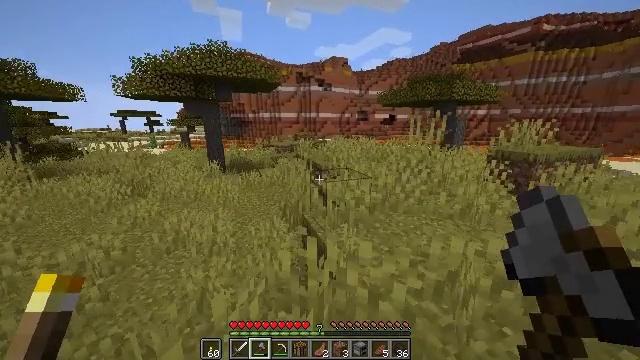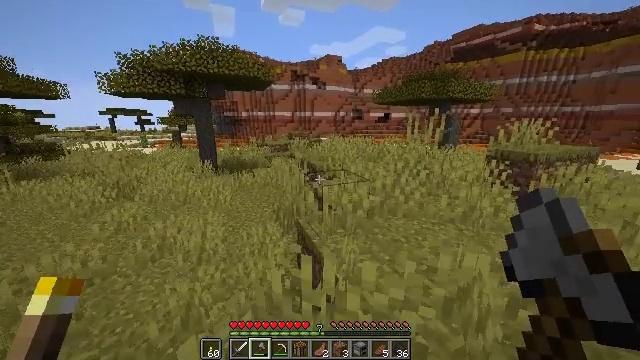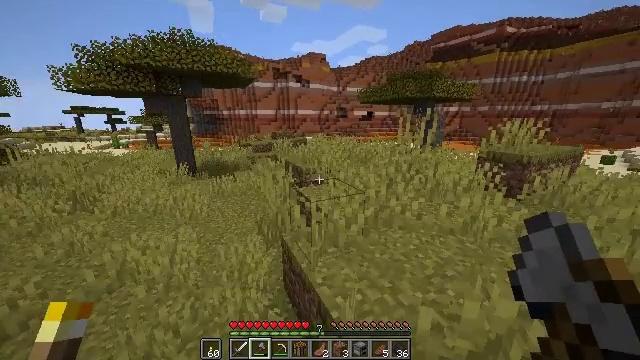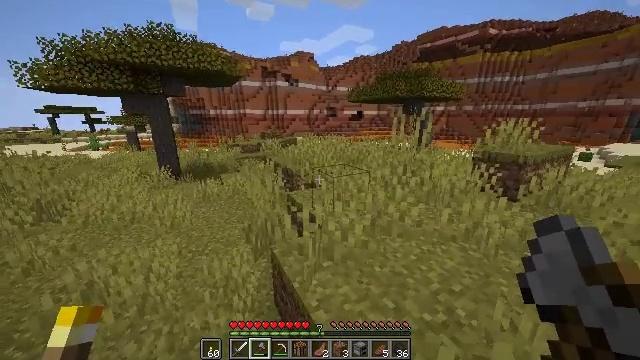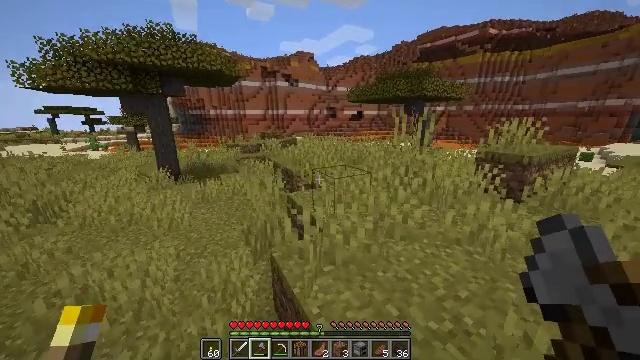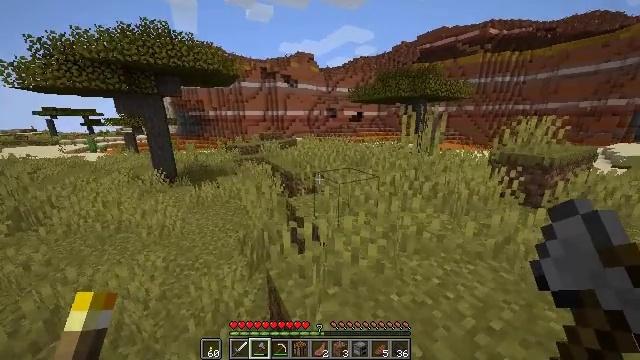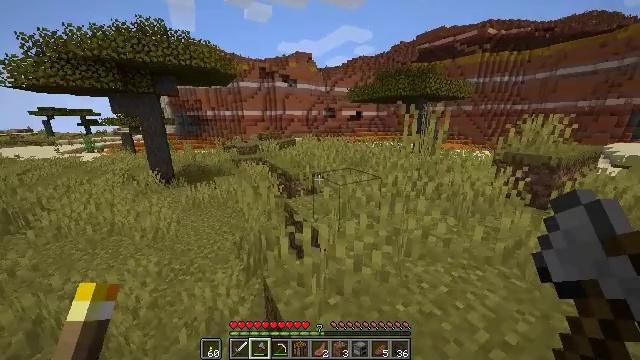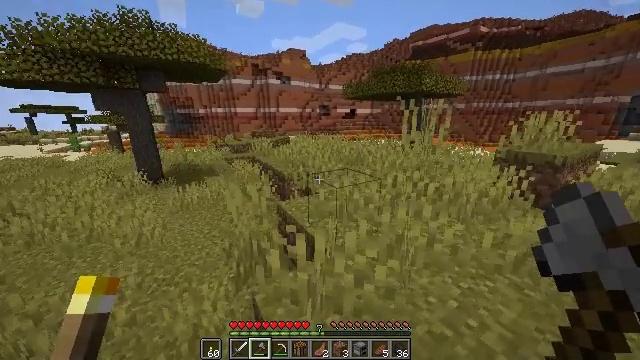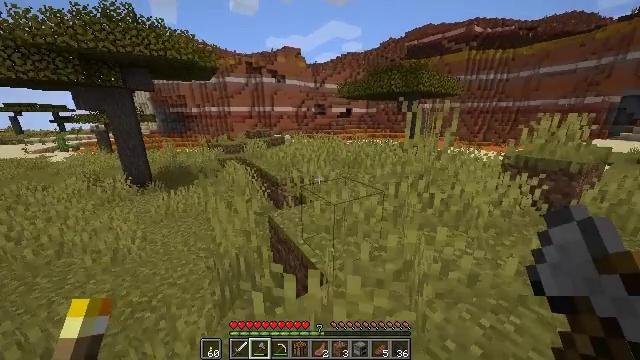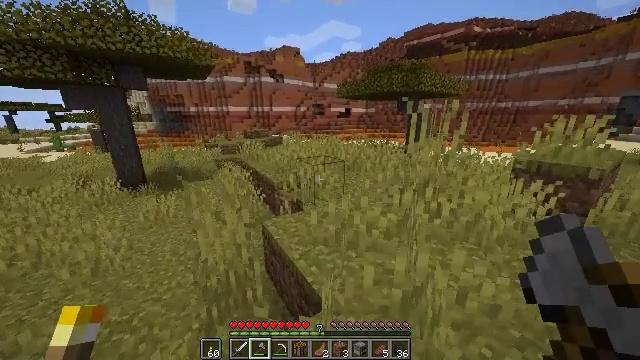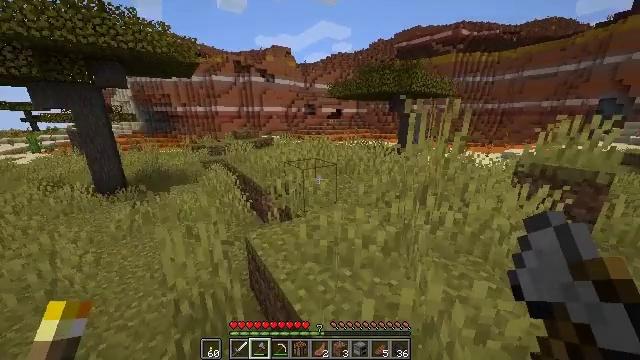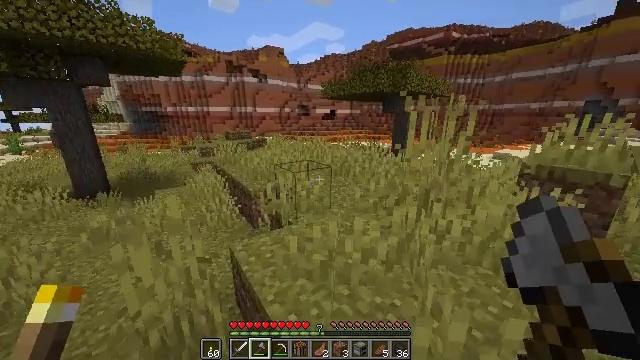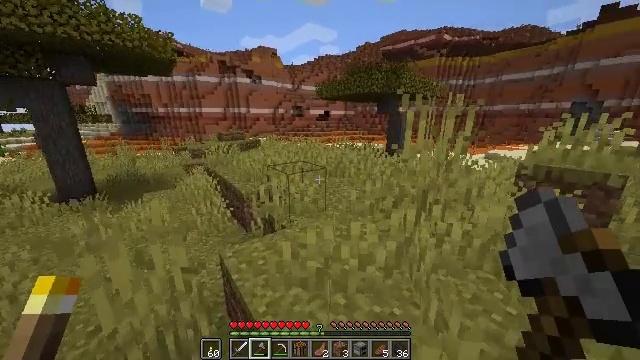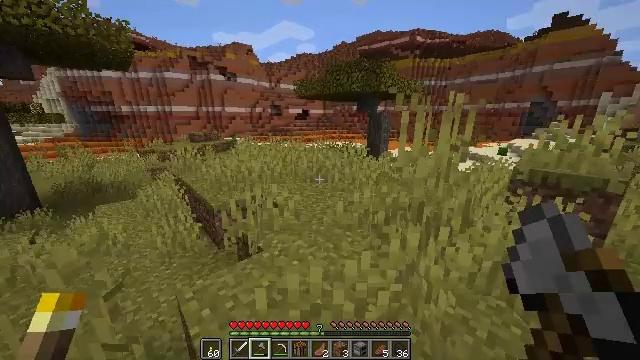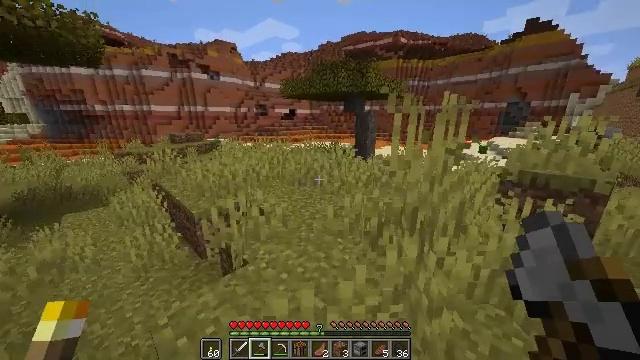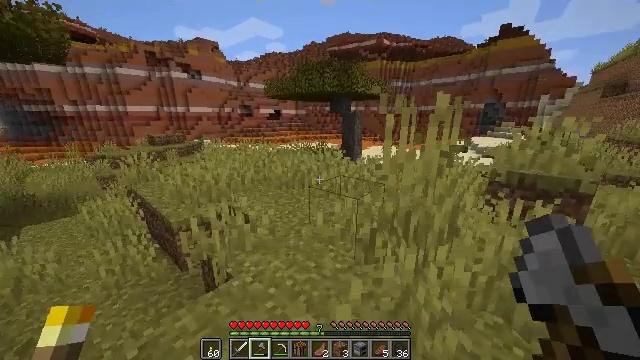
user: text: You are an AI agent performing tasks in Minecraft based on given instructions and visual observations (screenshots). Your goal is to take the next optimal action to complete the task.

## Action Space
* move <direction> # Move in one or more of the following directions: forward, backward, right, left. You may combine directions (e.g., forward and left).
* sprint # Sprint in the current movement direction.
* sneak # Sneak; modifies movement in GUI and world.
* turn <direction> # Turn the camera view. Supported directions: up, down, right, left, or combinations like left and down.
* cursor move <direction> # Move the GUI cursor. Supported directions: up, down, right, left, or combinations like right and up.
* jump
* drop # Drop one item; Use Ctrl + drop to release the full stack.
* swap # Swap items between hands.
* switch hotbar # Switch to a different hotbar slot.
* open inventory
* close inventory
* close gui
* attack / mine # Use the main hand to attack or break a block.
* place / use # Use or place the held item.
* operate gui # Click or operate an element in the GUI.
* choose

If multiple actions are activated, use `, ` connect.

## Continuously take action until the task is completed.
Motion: motion action
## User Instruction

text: Combat the rabbit.
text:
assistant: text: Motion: move forward, sprint, turn right
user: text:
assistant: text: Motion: move forward, sprint, turn right
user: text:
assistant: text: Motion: move forward, sprint, turn right
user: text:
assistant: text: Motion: move forward, sprint
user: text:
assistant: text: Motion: move forward, sprint
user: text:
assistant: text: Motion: move forward, sprint
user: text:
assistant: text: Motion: move forward, sprint, turn right
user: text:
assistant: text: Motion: move forward, sprint, turn right
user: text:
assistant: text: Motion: move forward, sprint
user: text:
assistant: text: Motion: move forward, sprint, turn right
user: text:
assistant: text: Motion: move forward, sprint, turn right
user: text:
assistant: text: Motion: move forward, sprint, turn right
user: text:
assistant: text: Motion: move forward, sprint, turn right
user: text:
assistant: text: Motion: move forward, sprint, turn right
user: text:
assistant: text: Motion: move forward, sprint, turn right
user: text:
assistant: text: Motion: move forward, sprint, turn right
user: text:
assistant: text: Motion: move forward, sprint
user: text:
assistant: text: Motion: move forward, sprint
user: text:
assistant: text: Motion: move forward, sprint
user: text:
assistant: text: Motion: move forward, sprint
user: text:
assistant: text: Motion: move forward, sprint
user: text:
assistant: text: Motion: move forward, sprint
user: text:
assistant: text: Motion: move forward, sprint
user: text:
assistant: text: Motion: move forward, sprint
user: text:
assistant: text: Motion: move forward, sprint
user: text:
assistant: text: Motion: move forward, sprint
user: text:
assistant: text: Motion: move forward, sprint
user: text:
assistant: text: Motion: move forward, sprint
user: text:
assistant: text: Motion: move forward, sprint
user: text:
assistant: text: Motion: move forward, sprint